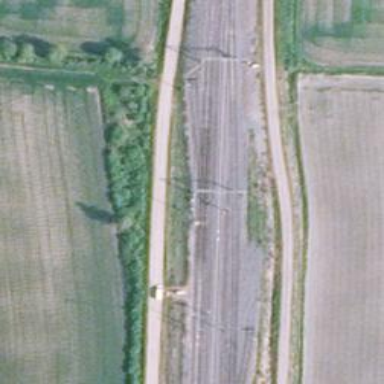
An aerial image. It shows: Railway track with electrified contact lines. This is siding track.